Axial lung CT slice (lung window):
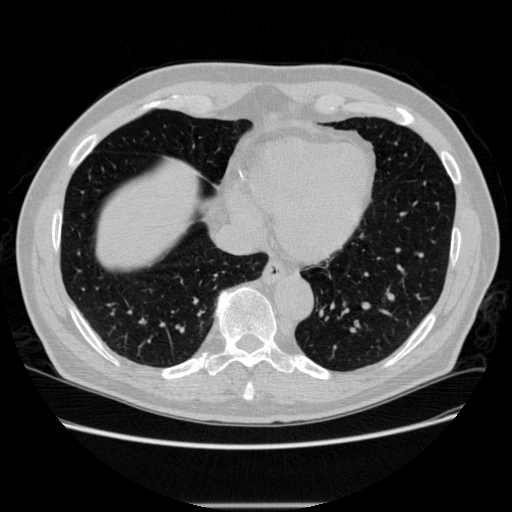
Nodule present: no